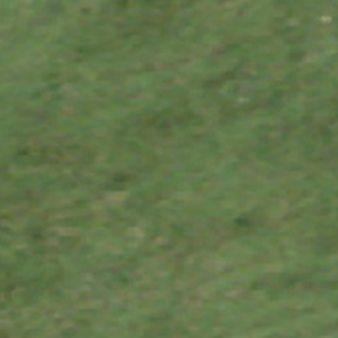
Label: other